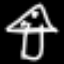
Label: mushroom